Question: Imagine 2 entities - User and Group. User is always in one group and a group has always one superuser. These entity classes only hold the data (no logic there).
Both entities have Mapper classes (handling SQL queries): UserMapper and GroupMapper. Both are dependent on each other when querying for it's entity:
- -
I have been using Symfony's dependency injection component to inject dependencies in the constructor. But in this case I ran into trouble with this approach. I know I could use ORM like Doctrine which would handle this for me, but it is not an option at this time. What is the cleanest/best solution to this problem?
Here is an illustration of the scheme:

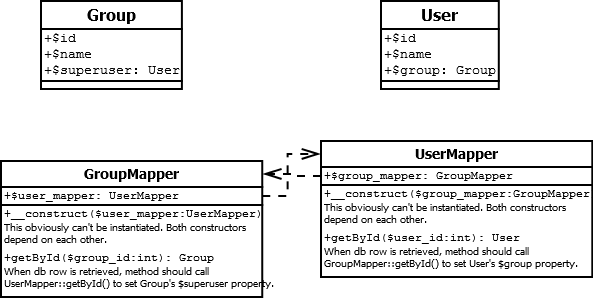
Answer: One possibly approach for this is to introduce a third service SL and inject it, like this:
- - - - - - - - - - - -
Then, assuming $um is an instance of UserMapper obtained the DIC, and it needs to use the group mapper service: $um->sl->get('user') returns the group mapper.
In essence, what this boils down to is implementing a service locator, which is not really nice, but has the advantage that it is tiny, essentially being a filtered subset of the full DIC. This will work as long as you do not start using either service before all mutually dependent services have been initialized, which may not be a good fit for some situations.
Another possibility is to make your service ContainerAware and use it in the same, but IMHO this is worse, although a bit shorter, because you essentially allow use of anything from the DIC without any control. The pattern I suggest minimizes the "contact surface".